Interaction volume radius: 5 \u00c5
Interaction volume height: 30 \u00c5
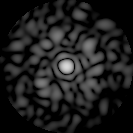
Disorder parameter: 0.8233